Brain MRI, modality: hrT2
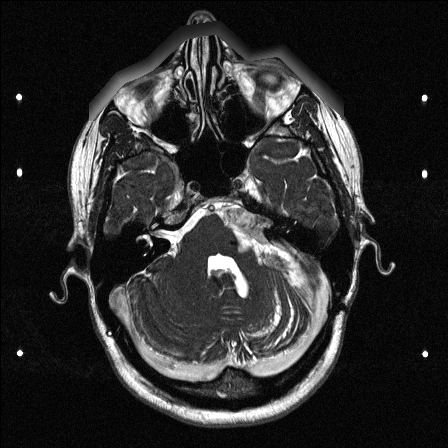